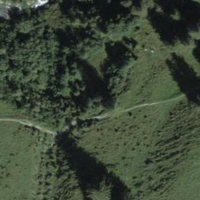
EUNIS habitat code: 32
Species observed at this site:
Calluna vulgaris